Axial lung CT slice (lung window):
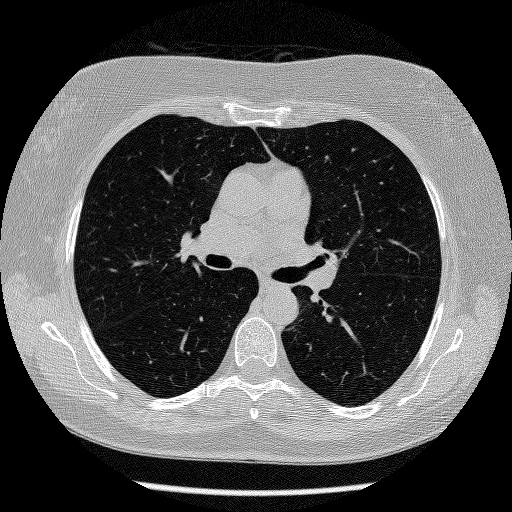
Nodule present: no